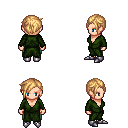
a pixel art fantasy rpg character, female body template, human, light skin, green robe, teal pants, light blonde pixie cut hairstyle, metal boots, four views (front, back, left, right), 2x2 character sprite sheet, small pixel art, hard edges, no anti-aliasing